Question: >
<URL>
I have a local database "Database1.sdf" and i'm trying to insert data into the table "User" using LinqToSql.
'''
public void DBTest()
{
string con = "Data Source=|DataDirectory|\Database1.sdf";
Database1 db = new Database1(con);
User user=new User();
user.ID=3;
user.Name="testdata";
db.User.InsertOnSubmit(user);
db.SubmitChanges();
var q = from t in db.User
select t;
foreach (var t in q)
{
Console.Out.WriteLine(t.Name);
}
}
'''
The select query after the insertion works fine and shows the result, but the database is not updated. If i go and check the table manually it is empty. If i run the program again it doesn't throw any exception of primary key violation.

Thanks
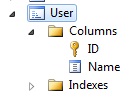
Answer: <URL>